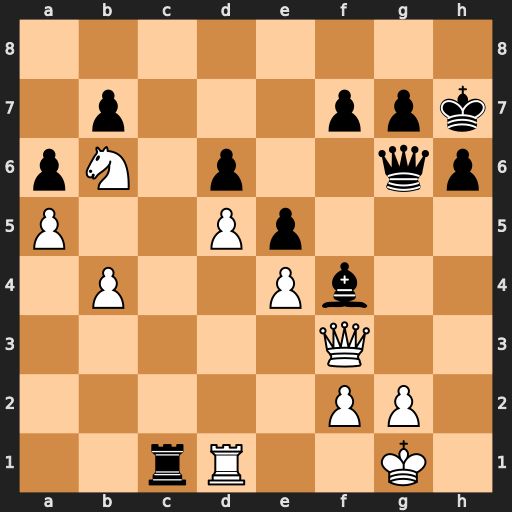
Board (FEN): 8/1p3ppk/pN1p2qp/P2Pp3/1P2Pb2/5Q2/5PP1/2rR2K1
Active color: w
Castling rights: -
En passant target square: -
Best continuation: Rxc1 Bxc1 Nd7 Kg8 Qc3